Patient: sex M, age 46
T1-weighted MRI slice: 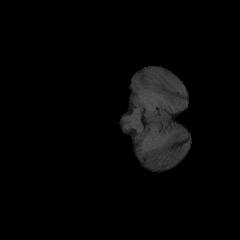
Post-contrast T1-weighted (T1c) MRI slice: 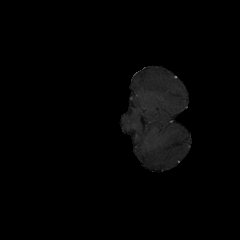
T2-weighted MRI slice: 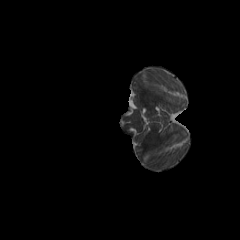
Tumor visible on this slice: no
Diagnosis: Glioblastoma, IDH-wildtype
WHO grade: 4